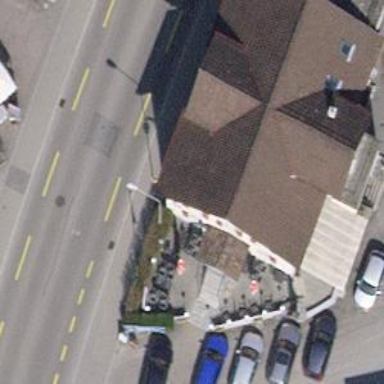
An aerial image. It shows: Restaurant.